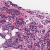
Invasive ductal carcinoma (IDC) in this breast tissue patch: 1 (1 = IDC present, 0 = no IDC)